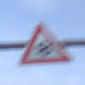
Verkehrszeichen: SchneeOderEisglaette
Umgebung: Outdoor, Nature
Tageszeit: MorningAfternoon
Wetter: PartlyCloudy
Licht: Natural
Jahreszeit: NotSpecified
Kontrast: MediumContrast